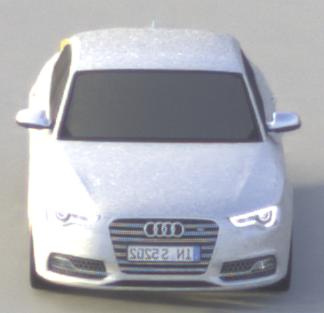
Make: Audi
Model: S5
Detailed model: F5
Model produced from: 2016
Model produced until: 2019
Doors: 2
Color: white
Road condition: dry road
Daytime: morning or afternoon
Contrast: medium contrast